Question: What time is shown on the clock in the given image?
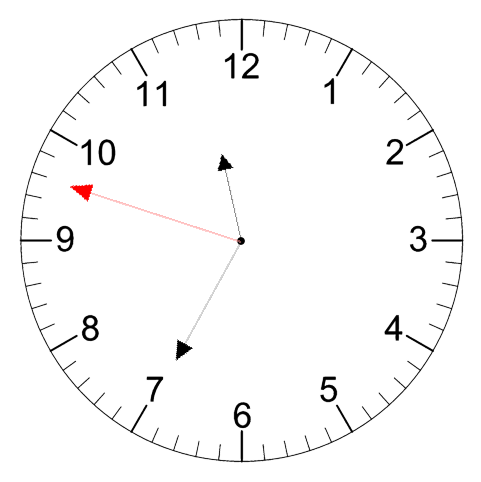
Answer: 11:34:48